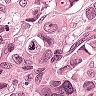
Metastatic tissue present: yes